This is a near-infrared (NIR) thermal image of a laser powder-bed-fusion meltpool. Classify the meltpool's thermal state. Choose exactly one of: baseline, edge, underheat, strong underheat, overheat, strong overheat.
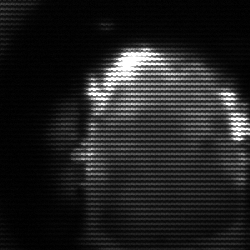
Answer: baseline